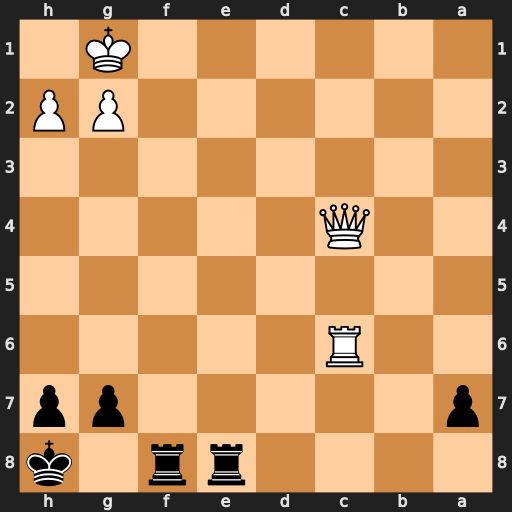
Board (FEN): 4rr1k/p5pp/2R5/8/2Q5/8/6PP/6K1
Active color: b
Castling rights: -
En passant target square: -
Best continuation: Re1+ Qf1 Rexf1#